RGB frame:
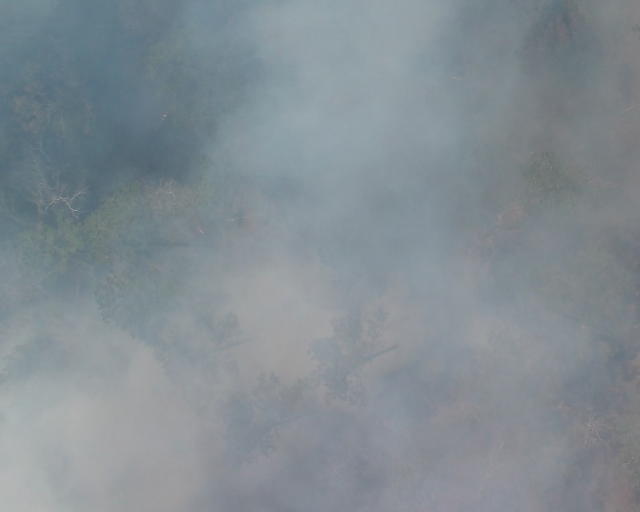
Thermal frame:
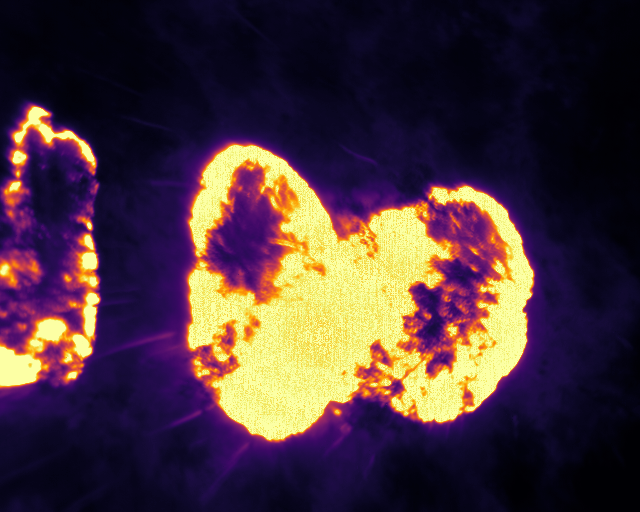
Captured: 2026-02-26 02:29:12
Pixels at or above 80 °C: 83356 (fraction of frame: 0.2544)